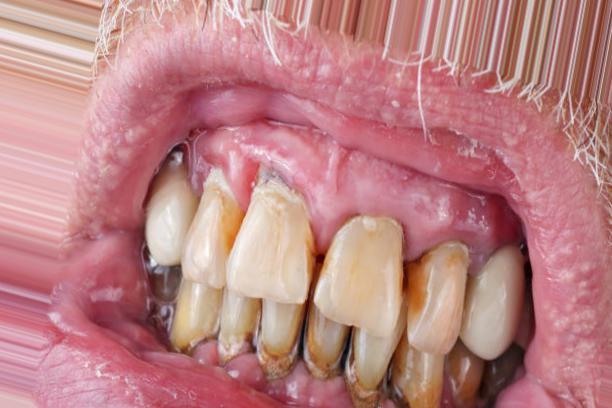
Condition: Caries